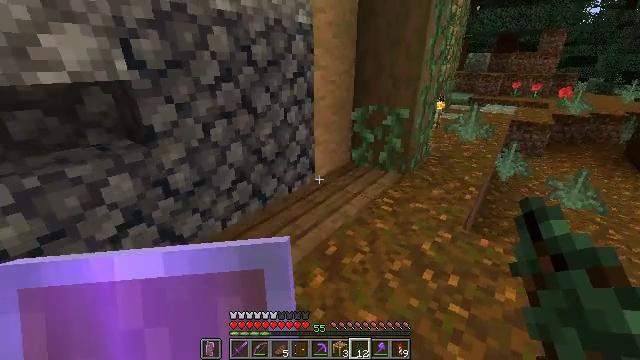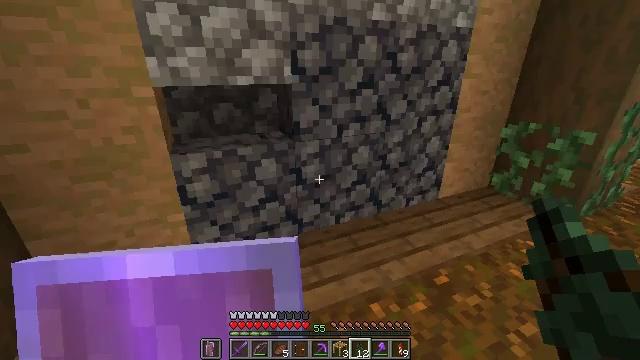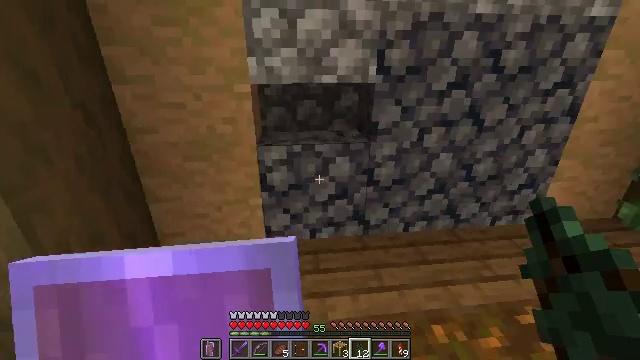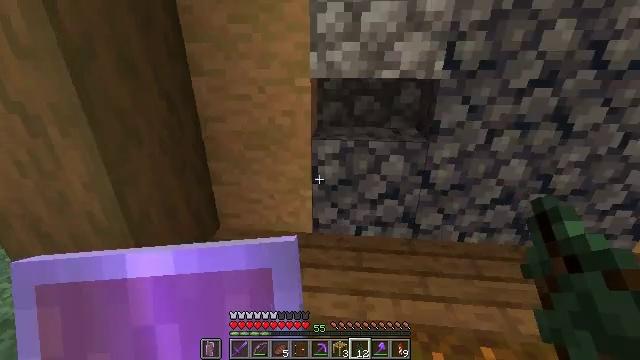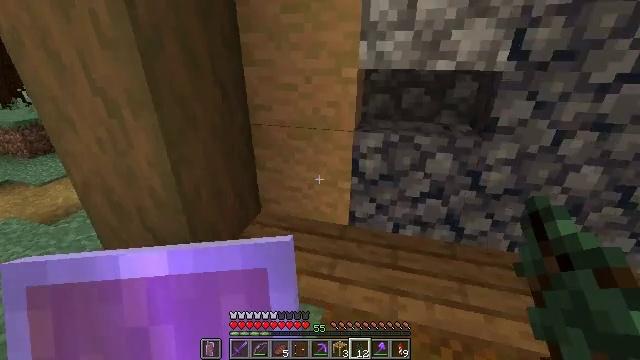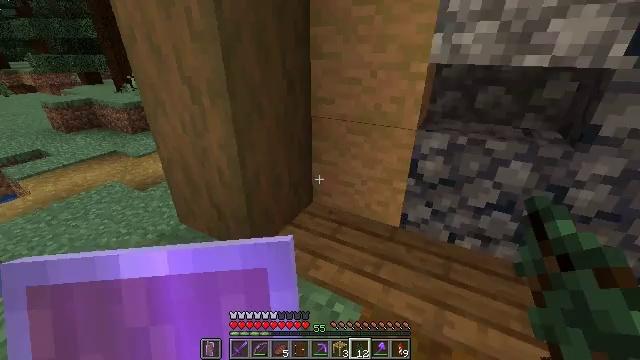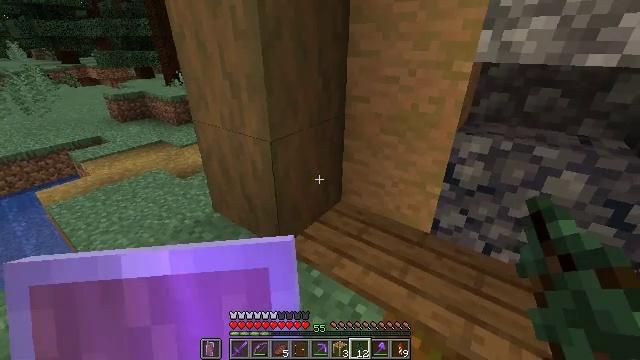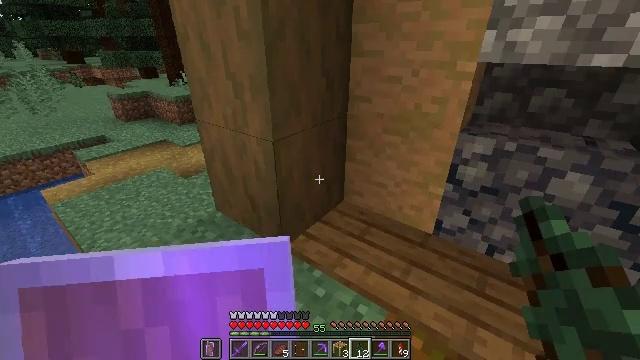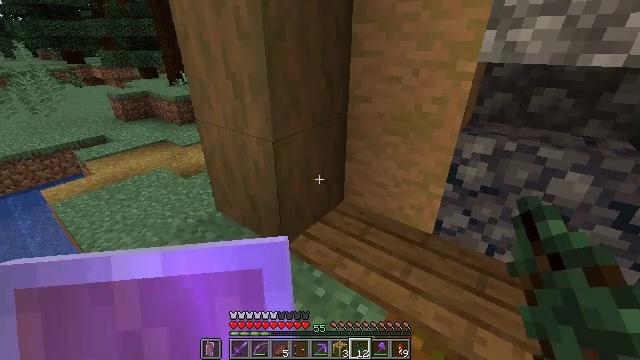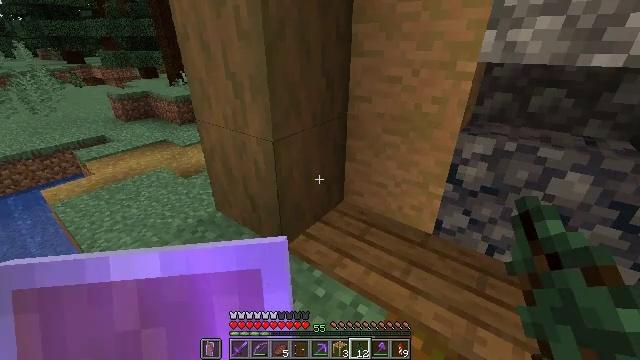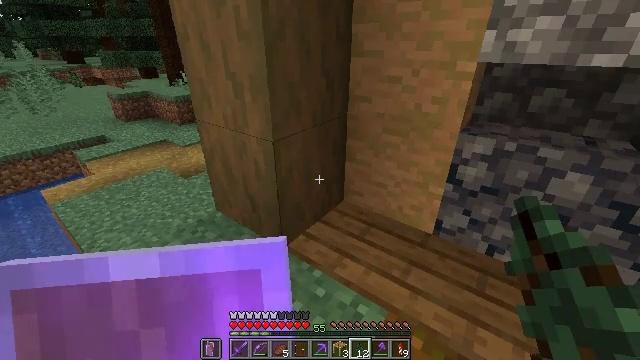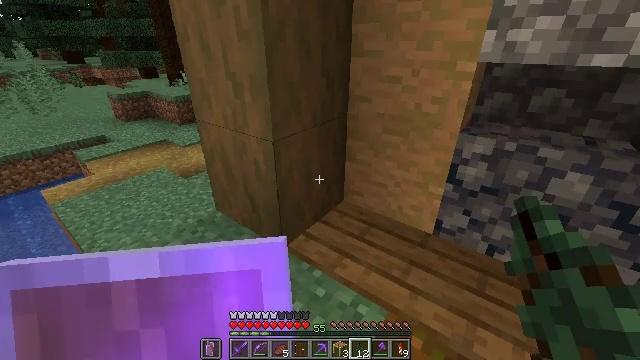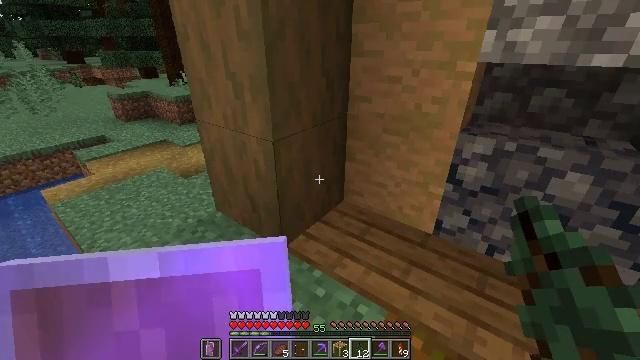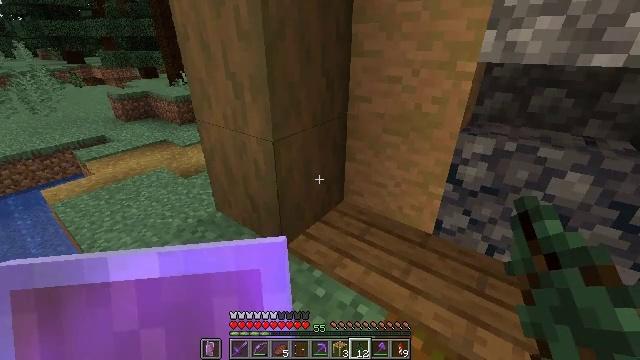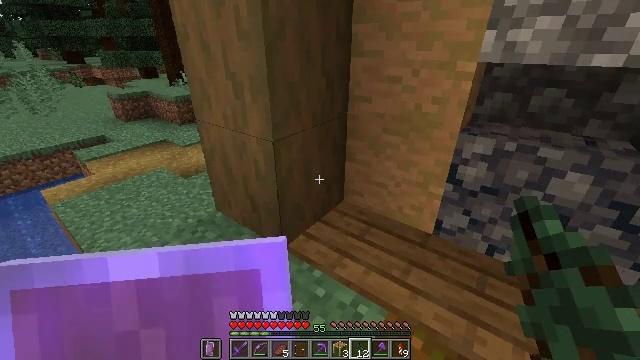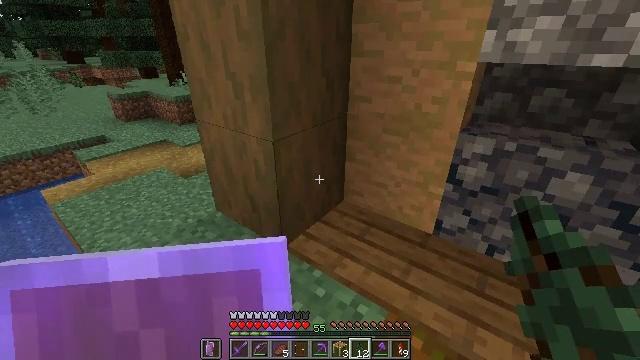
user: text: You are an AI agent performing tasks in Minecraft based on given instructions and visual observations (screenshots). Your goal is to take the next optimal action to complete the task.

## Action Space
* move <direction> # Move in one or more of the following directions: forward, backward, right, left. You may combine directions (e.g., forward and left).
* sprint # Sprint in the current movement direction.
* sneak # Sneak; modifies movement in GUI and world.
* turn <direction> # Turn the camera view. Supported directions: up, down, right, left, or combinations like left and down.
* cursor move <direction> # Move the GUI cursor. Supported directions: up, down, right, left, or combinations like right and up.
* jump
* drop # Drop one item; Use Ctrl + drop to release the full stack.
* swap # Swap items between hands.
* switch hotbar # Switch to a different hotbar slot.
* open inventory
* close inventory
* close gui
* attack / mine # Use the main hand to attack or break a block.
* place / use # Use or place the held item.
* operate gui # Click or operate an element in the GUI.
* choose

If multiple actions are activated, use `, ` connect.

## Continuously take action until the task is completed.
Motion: motion action
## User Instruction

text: Break the brown shulker box to pick it up.
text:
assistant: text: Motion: turn left and up
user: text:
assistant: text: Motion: turn left
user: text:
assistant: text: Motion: turn left and down
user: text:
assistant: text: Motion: turn left and down
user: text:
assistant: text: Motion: turn left and down
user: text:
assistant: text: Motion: turn left
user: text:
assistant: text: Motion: no_op
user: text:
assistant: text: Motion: no_op
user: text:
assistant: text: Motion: no_op
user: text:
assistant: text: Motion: no_op
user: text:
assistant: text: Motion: no_op
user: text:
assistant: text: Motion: no_op
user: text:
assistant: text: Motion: no_op
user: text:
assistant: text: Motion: no_op
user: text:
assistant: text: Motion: no_op
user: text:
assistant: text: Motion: turn right
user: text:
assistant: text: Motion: turn right and up
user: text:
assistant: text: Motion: no_op
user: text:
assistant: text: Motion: no_op
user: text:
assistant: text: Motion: no_op
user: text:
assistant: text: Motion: no_op
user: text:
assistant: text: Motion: no_op
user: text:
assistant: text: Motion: no_op
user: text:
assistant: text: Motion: no_op
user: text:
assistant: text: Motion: turn right and up
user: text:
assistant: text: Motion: turn right and up
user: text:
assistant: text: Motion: turn left and up
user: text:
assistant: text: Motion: turn left and up
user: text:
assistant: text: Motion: no_op
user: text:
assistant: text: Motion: no_op